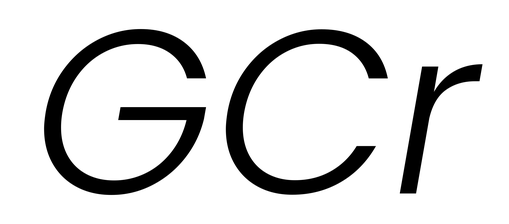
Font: Poppins-LightItalic